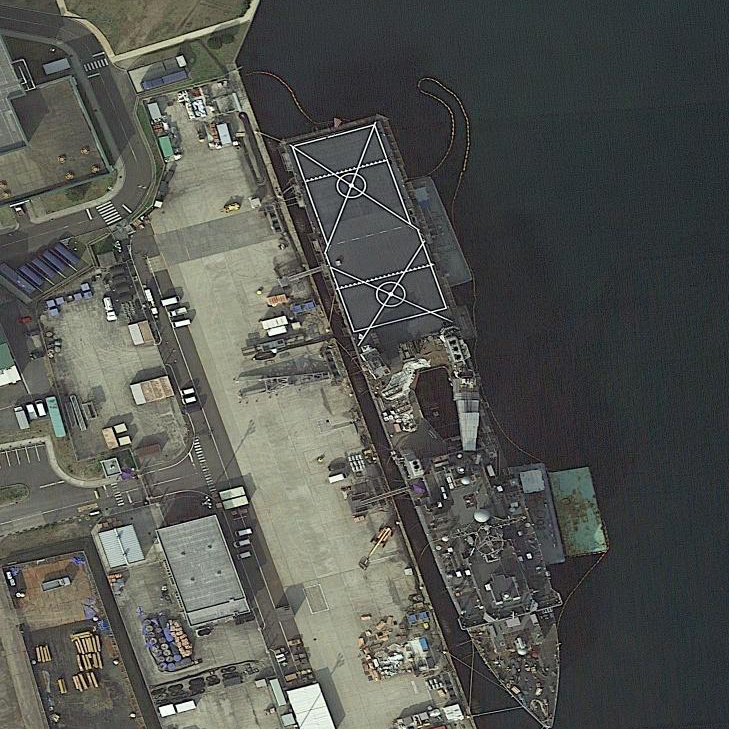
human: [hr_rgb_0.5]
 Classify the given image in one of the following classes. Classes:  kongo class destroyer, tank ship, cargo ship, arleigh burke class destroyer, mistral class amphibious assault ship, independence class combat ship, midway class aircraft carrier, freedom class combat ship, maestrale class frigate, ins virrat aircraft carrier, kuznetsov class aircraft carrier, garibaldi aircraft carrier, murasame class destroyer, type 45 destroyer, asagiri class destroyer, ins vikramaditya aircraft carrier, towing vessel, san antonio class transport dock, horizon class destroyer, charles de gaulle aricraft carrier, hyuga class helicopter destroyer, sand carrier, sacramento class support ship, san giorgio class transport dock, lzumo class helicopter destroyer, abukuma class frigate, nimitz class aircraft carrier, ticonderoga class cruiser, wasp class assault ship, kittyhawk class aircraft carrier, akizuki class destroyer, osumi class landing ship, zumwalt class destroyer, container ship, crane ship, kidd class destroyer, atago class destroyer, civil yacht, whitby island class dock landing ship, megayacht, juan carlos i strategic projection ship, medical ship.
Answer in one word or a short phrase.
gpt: Whitby Island class dock landing ship